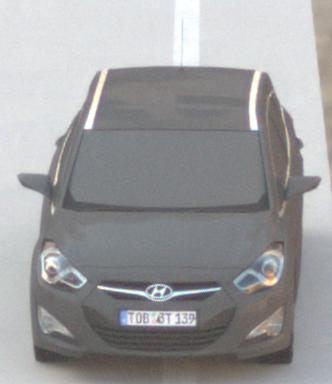
Make: Hyundai
Model: i40 Kombi 1.6 GDI
Detailed model: i40 (VF) Kombi
Model produced from: 2012/08
Model produced until: 2013/09
Doors: 5
Color: gray
Road condition: dry road
Daytime: sunrise or sunset
Contrast: low contrast